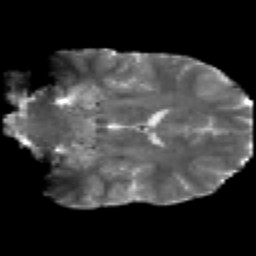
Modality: T2w
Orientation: coronal
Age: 24
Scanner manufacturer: siemens
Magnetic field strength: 3 T
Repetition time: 2.2 s
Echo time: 0.084 s